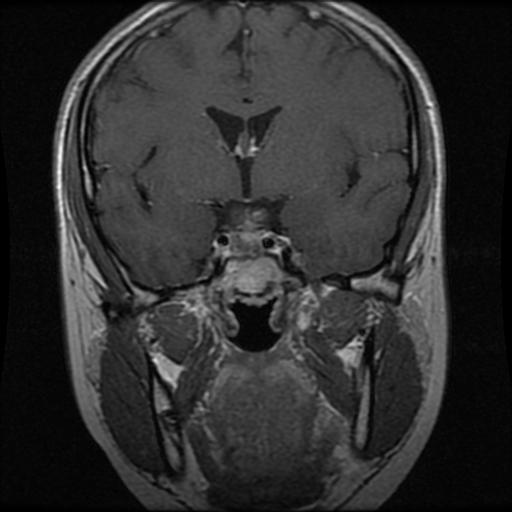
Label: pituitary